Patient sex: F
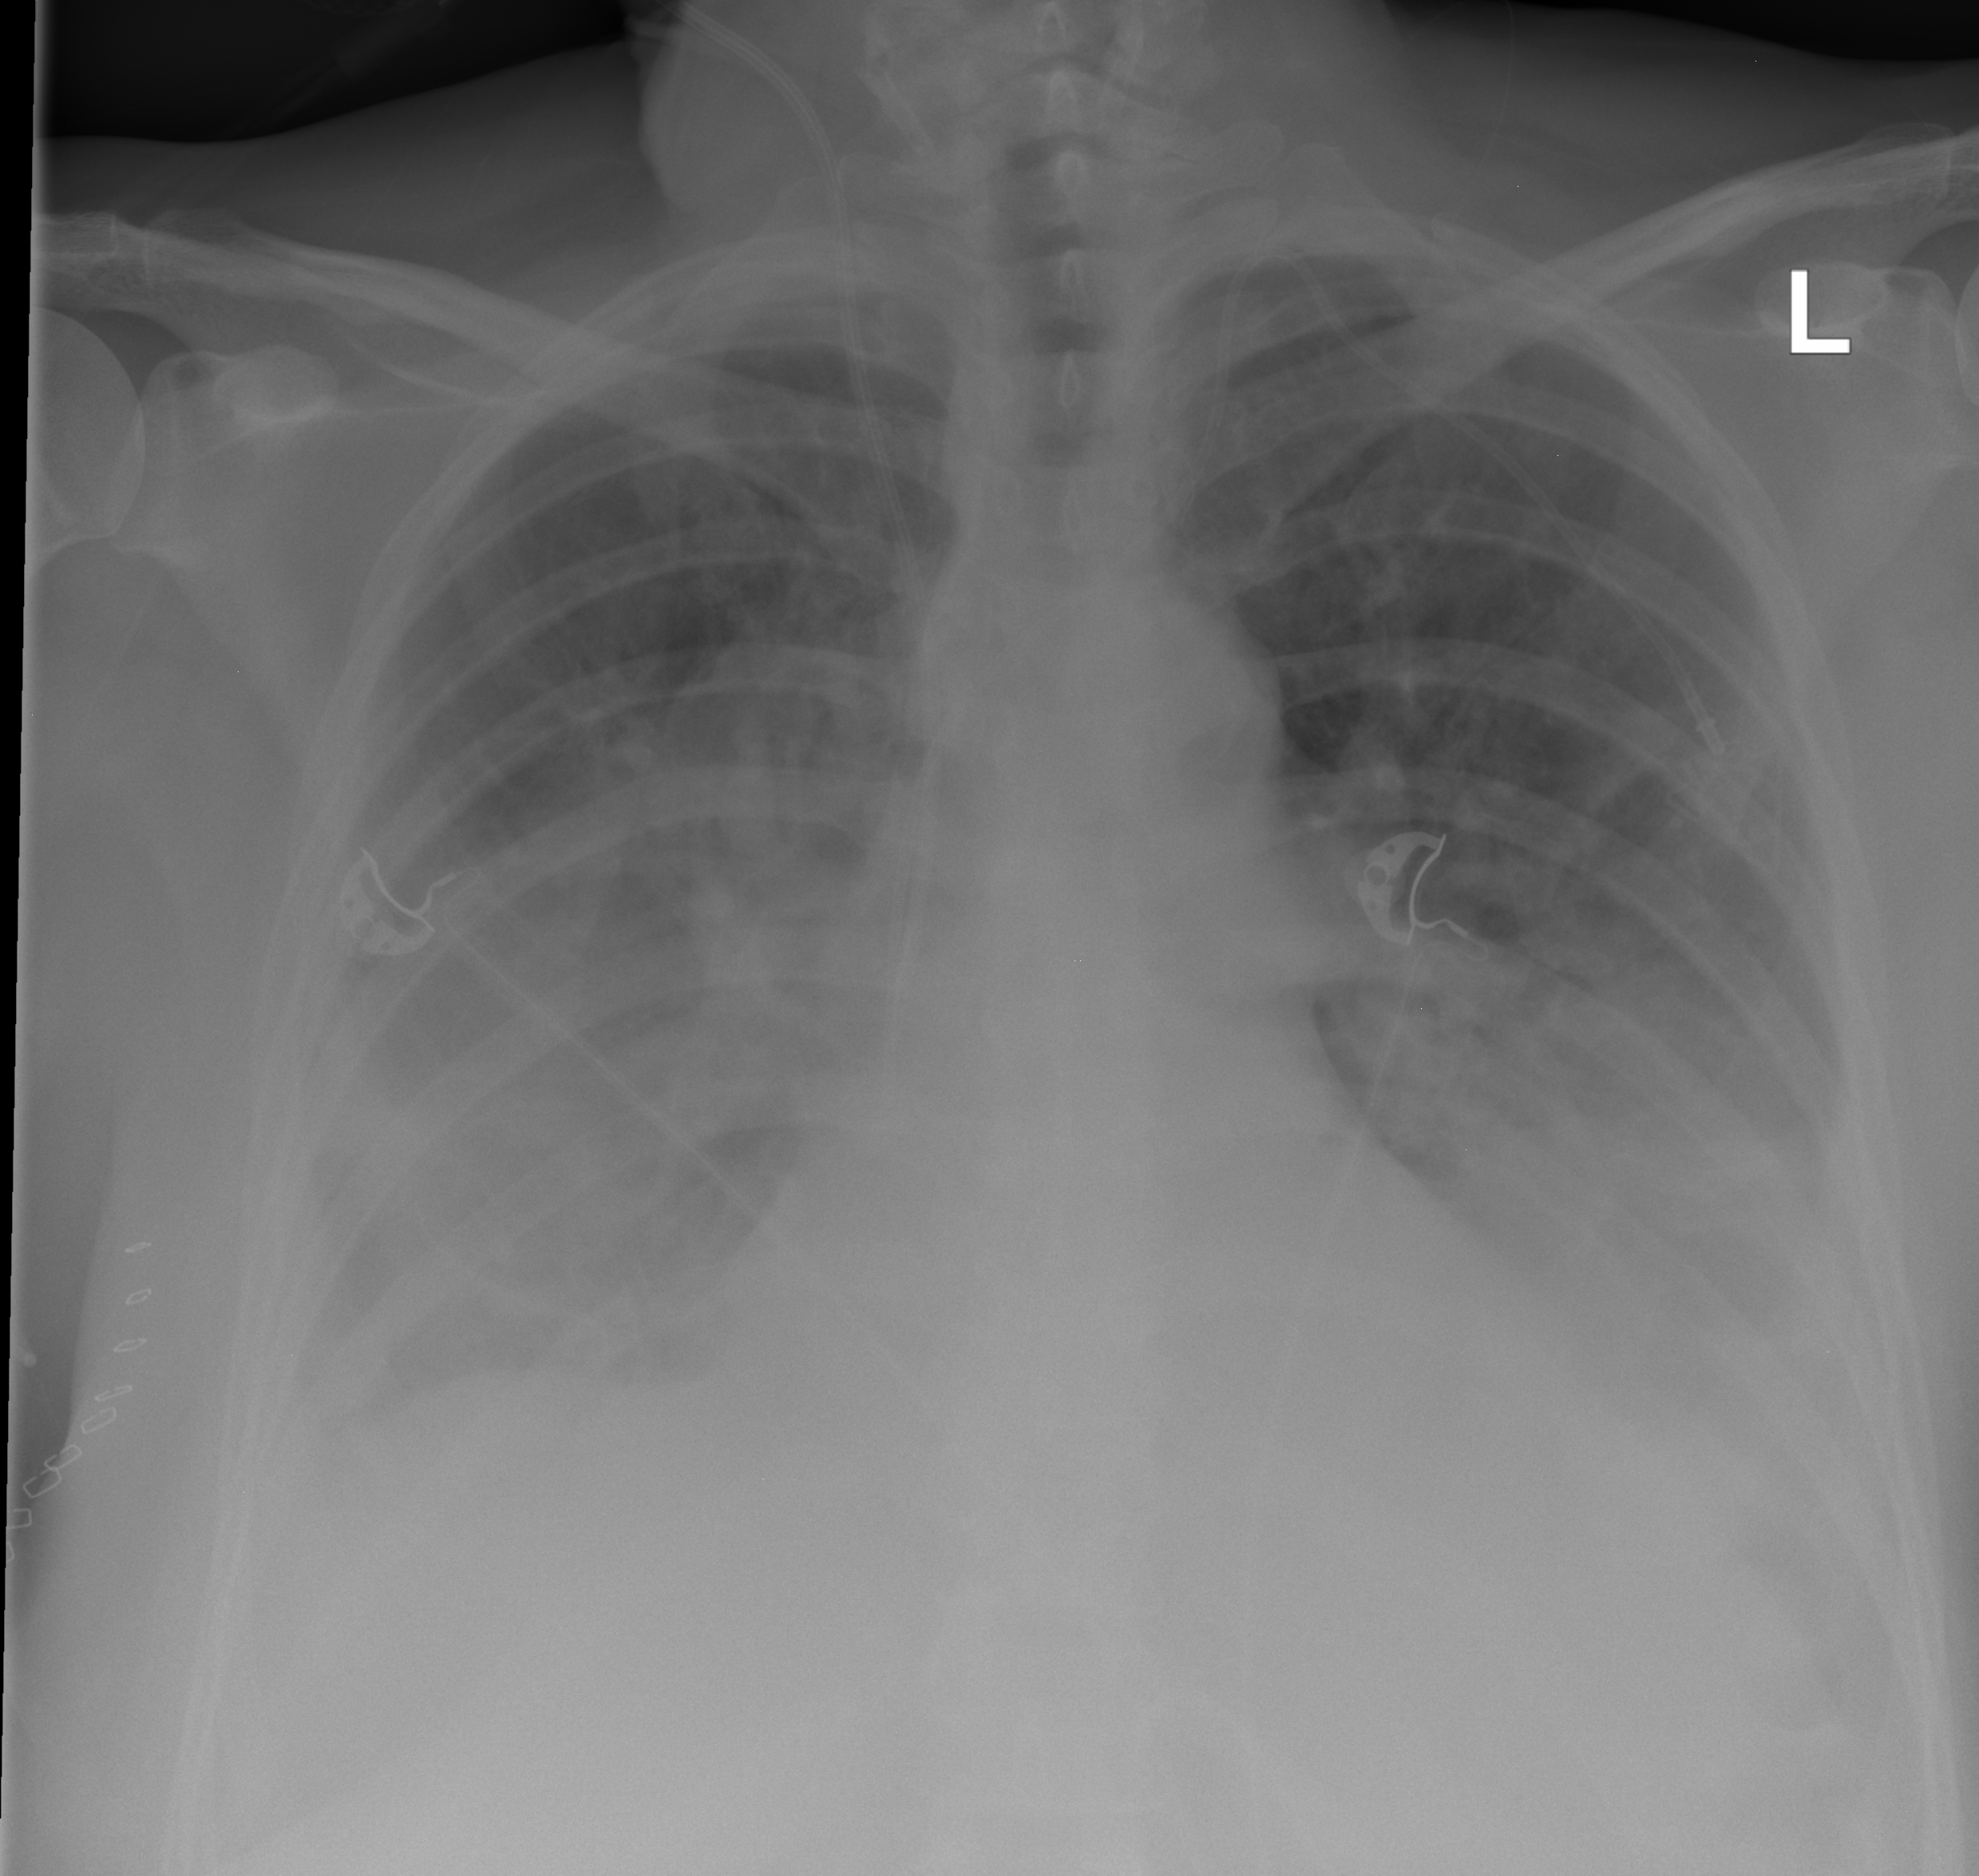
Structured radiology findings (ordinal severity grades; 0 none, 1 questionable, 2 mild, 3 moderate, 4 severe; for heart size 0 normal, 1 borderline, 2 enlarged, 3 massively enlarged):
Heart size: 2
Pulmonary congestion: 2
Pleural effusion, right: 3
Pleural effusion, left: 2
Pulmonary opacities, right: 1
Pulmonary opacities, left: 1
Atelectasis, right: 3
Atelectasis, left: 3